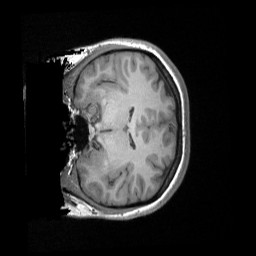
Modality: T1w
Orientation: coronal
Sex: female